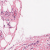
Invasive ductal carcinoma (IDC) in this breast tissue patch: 0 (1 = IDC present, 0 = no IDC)